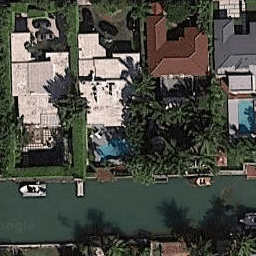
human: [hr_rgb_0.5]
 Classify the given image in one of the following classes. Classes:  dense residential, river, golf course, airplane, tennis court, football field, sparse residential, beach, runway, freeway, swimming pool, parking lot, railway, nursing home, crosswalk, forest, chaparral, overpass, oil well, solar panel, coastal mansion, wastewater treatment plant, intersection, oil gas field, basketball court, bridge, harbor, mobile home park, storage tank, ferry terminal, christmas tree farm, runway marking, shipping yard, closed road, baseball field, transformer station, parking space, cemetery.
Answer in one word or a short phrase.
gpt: coastal mansion